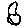
Label: hexagon